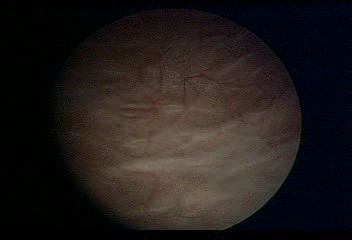
Modality: WLC
Class: Normal mucosa
Bladder cancer association: No